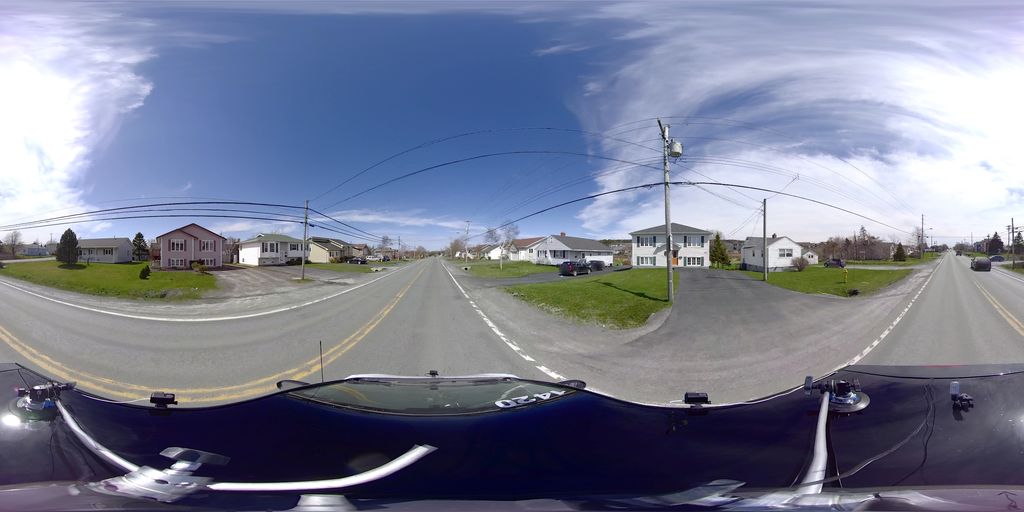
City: st_johns